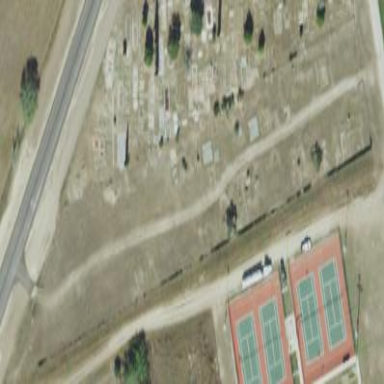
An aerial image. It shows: Cemetery.